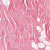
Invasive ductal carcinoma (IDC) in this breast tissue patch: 0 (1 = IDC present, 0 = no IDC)